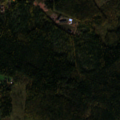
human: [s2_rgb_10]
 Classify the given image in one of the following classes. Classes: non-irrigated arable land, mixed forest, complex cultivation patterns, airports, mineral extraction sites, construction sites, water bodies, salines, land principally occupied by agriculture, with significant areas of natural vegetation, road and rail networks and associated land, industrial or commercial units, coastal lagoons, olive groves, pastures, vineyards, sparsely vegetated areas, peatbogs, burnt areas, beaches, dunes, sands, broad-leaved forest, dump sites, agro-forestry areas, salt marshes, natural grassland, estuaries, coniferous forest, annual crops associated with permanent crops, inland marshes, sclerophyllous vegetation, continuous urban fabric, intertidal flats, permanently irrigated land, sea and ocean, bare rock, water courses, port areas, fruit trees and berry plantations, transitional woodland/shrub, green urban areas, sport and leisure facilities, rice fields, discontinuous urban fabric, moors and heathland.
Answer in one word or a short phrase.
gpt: discontinuous urban fabric, non-irrigated arable land, coniferous forest, mixed forest